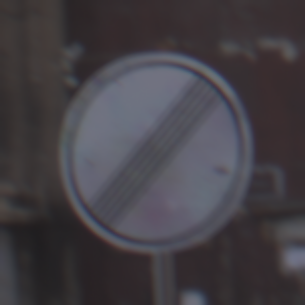
Verkehrszeichen: EndeSaemtlicherBegrenzungen
Umgebung: Outdoor, Urban
Tageszeit: MorningAfternoon
Wetter: PartlyCloudy
Licht: Natural
Jahreszeit: NotSpecified
Kontrast: LowContrast